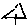
Label: triangle